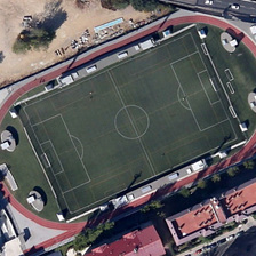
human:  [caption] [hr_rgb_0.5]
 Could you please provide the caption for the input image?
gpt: On the football field, the green step, the red stand

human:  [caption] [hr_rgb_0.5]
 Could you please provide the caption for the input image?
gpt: Next to the green soccer field is a red audience stand surrounded by red steps

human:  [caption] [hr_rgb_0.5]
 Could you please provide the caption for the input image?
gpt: Next to the green football field, surrounded by red steps, is a red stand

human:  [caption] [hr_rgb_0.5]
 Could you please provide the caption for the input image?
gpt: Next to the green football field, surrounded by red steps, there is a stand of red spectators

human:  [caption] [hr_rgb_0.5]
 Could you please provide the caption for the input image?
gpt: Next to the green football field, surrounded by red steps, is a stand of Red Spectator